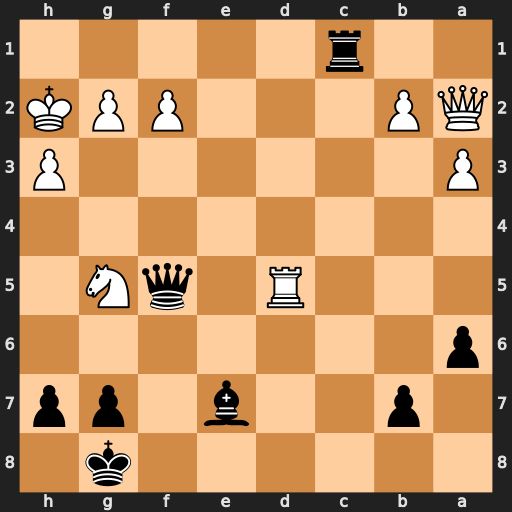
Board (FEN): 6k1/1p2b1pp/p7/3R1qN1/8/P6P/QP3PPK/2r5
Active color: b
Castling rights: -
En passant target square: -
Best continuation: Qf4+ g3 Qxf2#